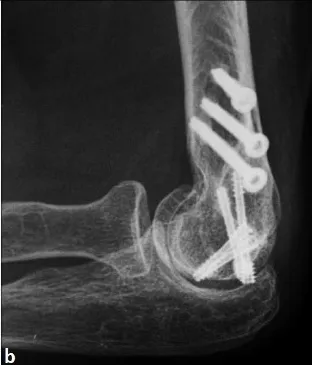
(b) Lateral radiograph after removal of all three headless compression screws of capitellum showing no signs of posttraumatic/postoperative OA.
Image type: radiology (x_ray)